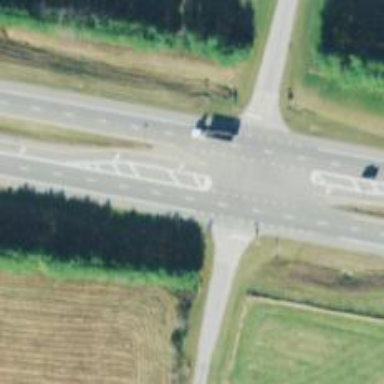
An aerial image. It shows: Trunk link highway.